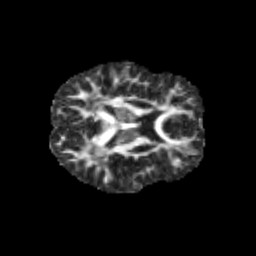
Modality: FA
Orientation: axial
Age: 9
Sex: female
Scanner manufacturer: siemens
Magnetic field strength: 3 T
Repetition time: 3.8 s
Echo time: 0.07 s